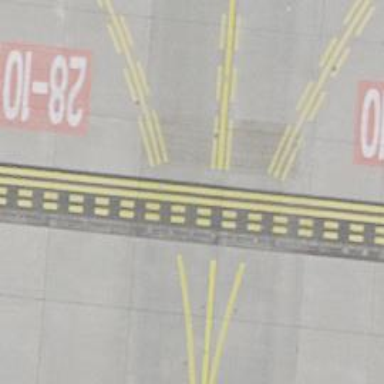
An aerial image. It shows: Runway holding position.